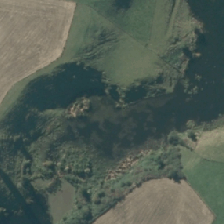
Land cover: herbaceous_freshwater_vege